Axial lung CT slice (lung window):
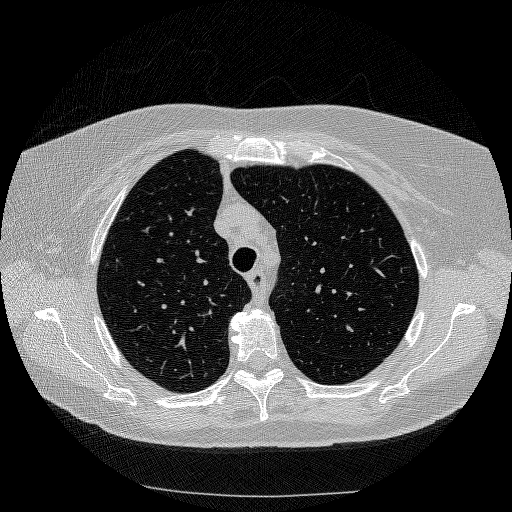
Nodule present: no